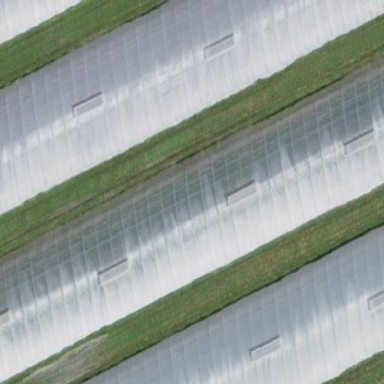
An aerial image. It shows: Greenhouse.